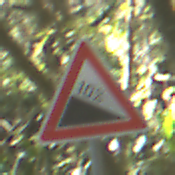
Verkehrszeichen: Gefaelle10
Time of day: Midday
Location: Outdoor (Nature)
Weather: Clear
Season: NotSpecified
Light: Natural